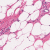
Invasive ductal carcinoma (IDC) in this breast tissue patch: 0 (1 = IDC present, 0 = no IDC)